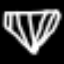
Label: diamond